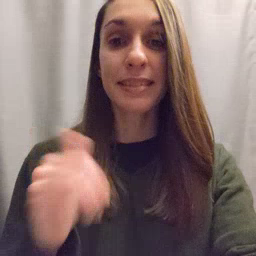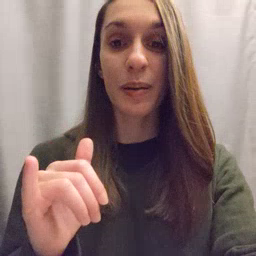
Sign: yellow